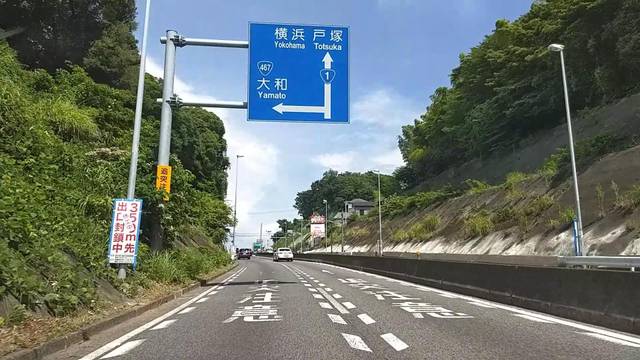
Region: Japan
Coordinates: 35.349, 139.469